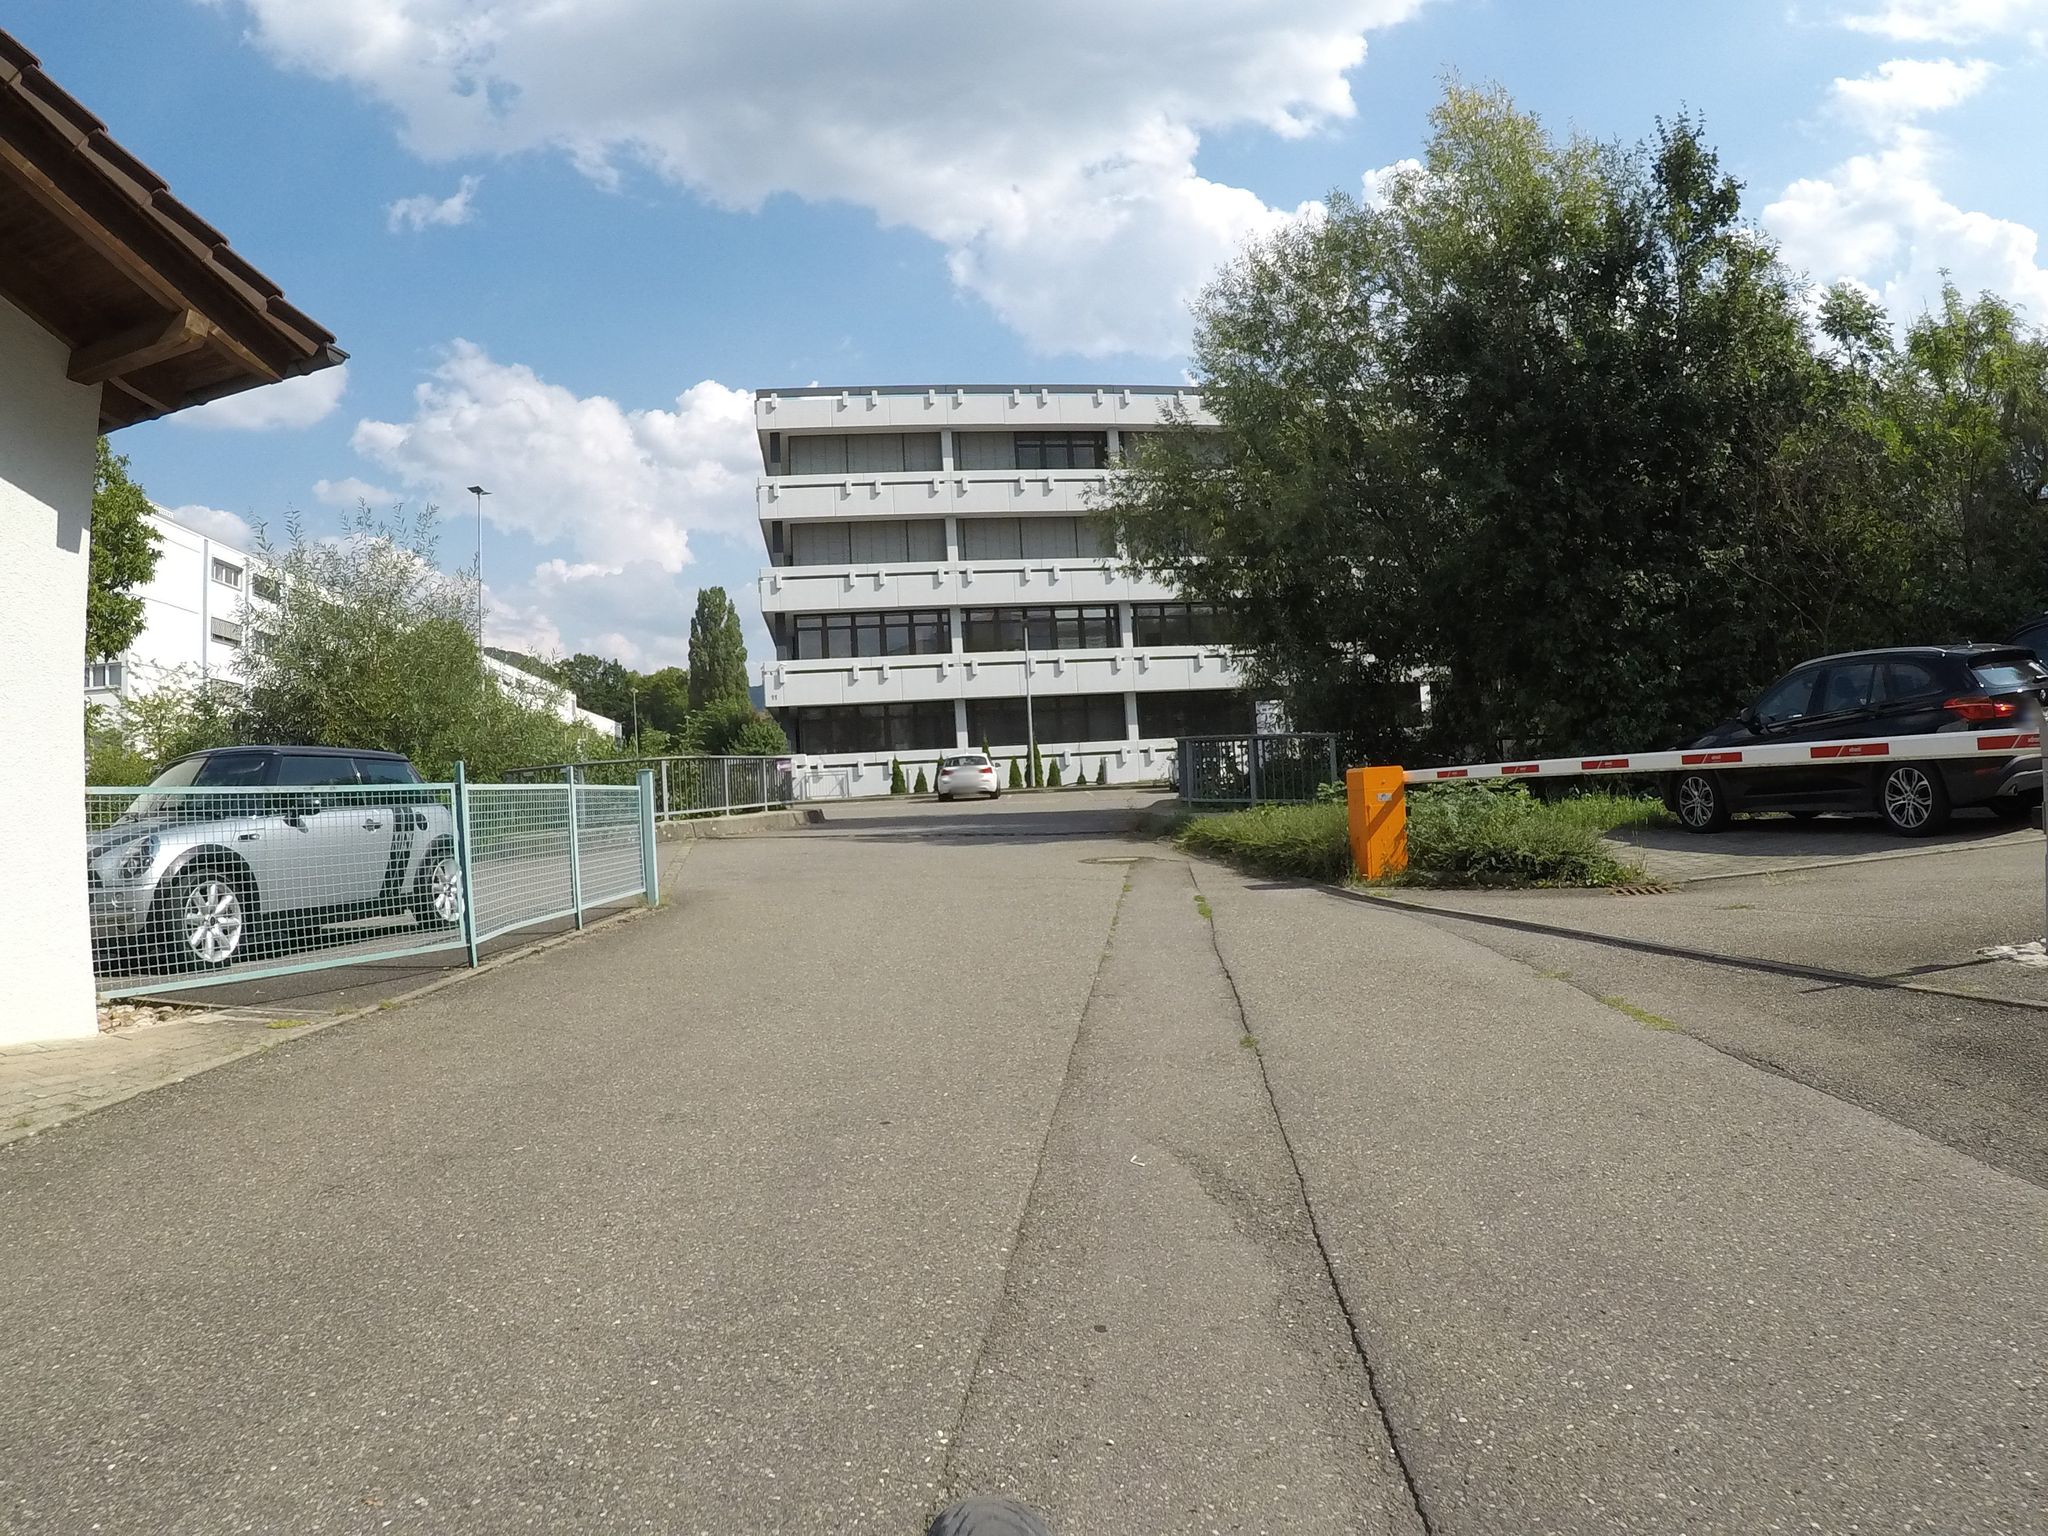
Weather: clear
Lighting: day
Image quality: good
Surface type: cycling surface
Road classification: service, footway, path
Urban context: dense urban cluster
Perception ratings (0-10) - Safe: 4.93, Lively: 3.81, Beautiful: 5.6, Boring: 3.51, Depressing: 5.62, Wealthy: 6.59